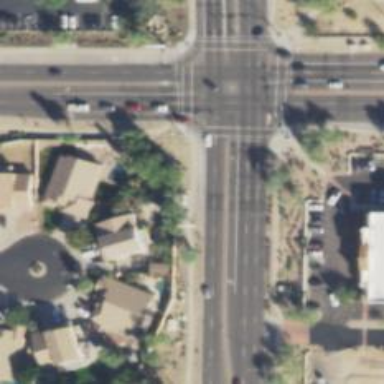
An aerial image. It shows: Crossing on the road.